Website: lowes
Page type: billing-address
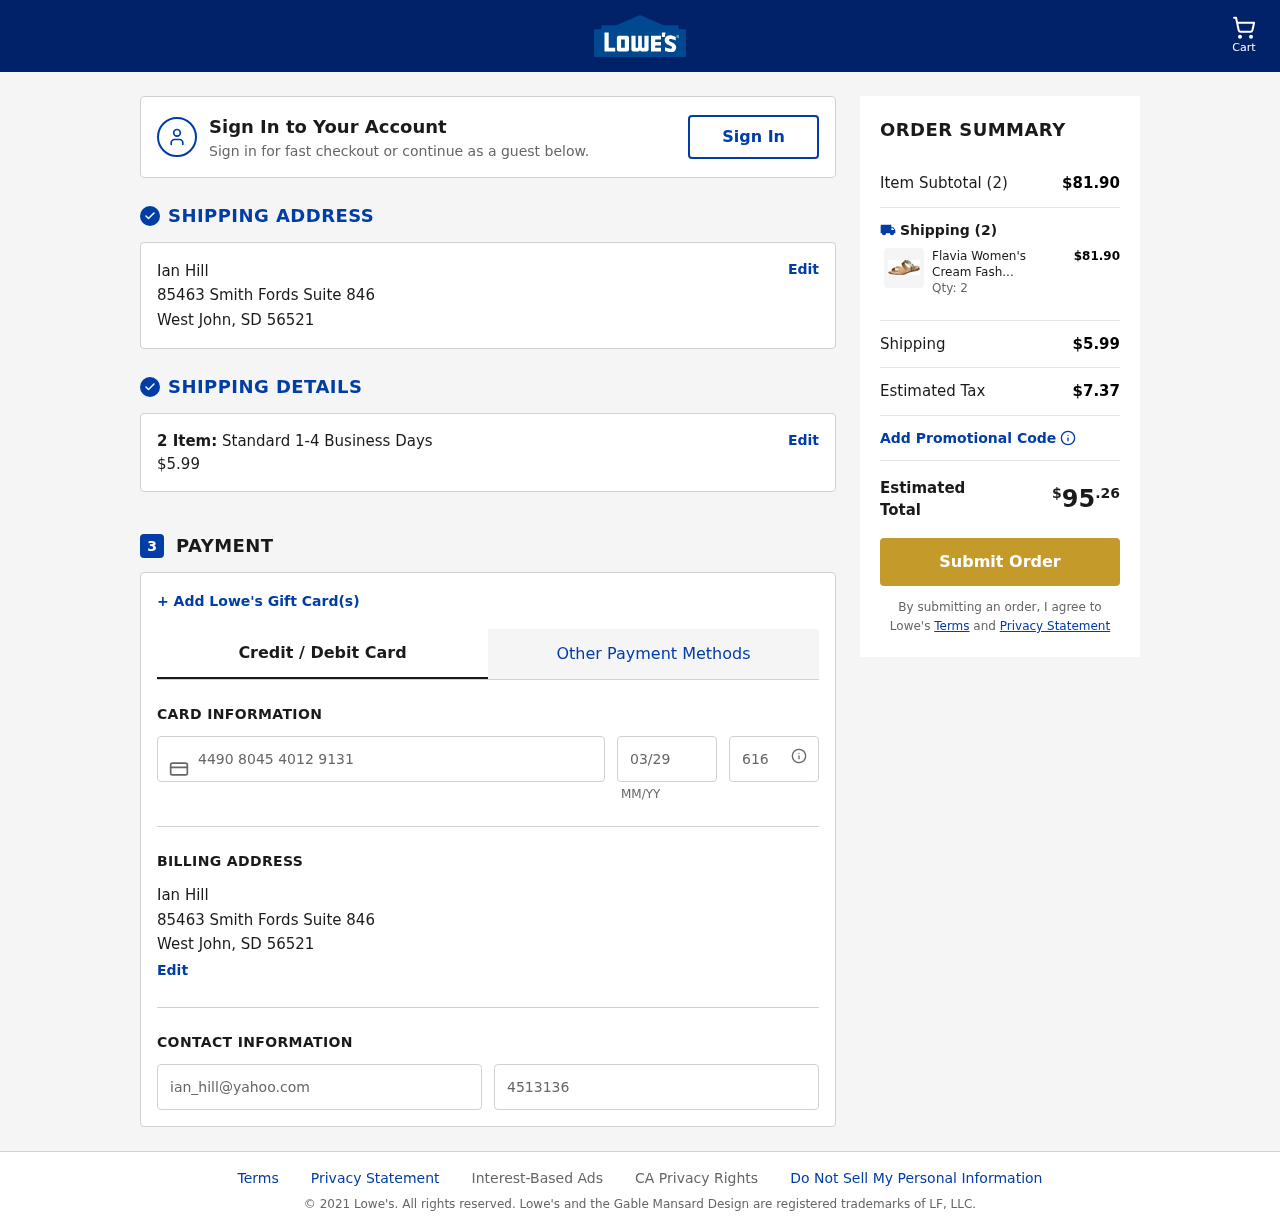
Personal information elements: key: PII_CARD_CVV
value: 616
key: PII_CARD_EXPIRY
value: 03/29
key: PII_CARD_NUMBER
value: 4490 8045 4012 9131
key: PII_CITY
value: West John
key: PII_EMAIL
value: ian_hill@yahoo.com
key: PII_FULLNAME
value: Ian Hill
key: PII_PHONE
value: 4513136660
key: PII_POSTCODE
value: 56521
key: PII_STATE_ABBR
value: SD
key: PII_STREET
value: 85463 Smith Fords Suite 846
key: PII_FULLNAME2
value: Ian Hill
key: PII_STREET2
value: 85463 Smith Fords Suite 846
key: PII_CITY2
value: West John
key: PII_STATE_ABBR2
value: SD
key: PII_POSTCODE2
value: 56521
Product elements: key: PRODUCT1_NAME
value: Flavia Women's Cream Fashion Slippers-4 UK (36 EU) (5 US) (FL114/CRM)
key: PRODUCT1_PRICE
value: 40.95
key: PRODUCT1_QUANTITY
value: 2
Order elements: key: ORDER_NUM_ITEMS
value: Cart
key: ORDER_NUM_ITEMS
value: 2 Item:
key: ORDER_NUM_ITEMS
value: Item Subtotal (2)
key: ORDER_SHIPPING_COST
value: $5.99
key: ORDER_SUBTOTAL
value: $81.90
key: ORDER_TAX
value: $7.37
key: ORDER_TOTAL
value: $95.26